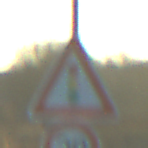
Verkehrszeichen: Lichtzeichenanlage
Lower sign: Geschwindigkeit20
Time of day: SunriseSunset
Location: Outdoor (RoadRail)
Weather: PartlyCloudy
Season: NotSpecified
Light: Natural